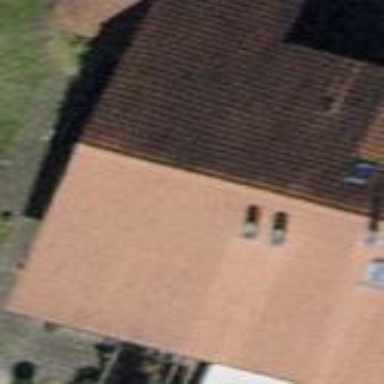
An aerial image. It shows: Semidetached house with gabled roof.